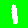
Digit: 1